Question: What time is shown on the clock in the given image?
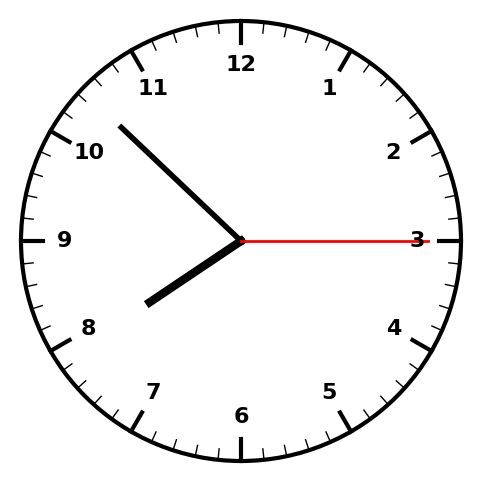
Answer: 07:52:15